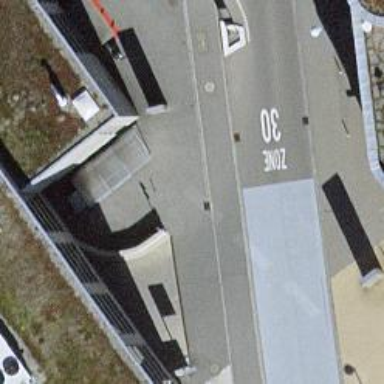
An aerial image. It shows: Parking entrance.